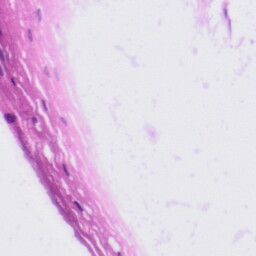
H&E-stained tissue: Tonsil